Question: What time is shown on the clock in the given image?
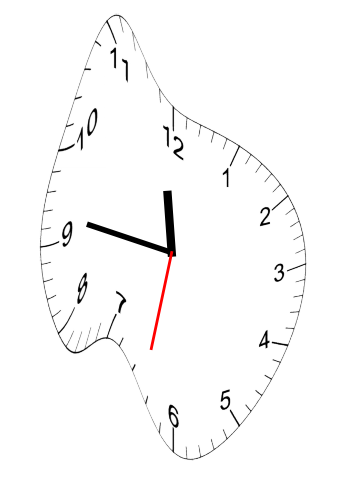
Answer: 11:46:32